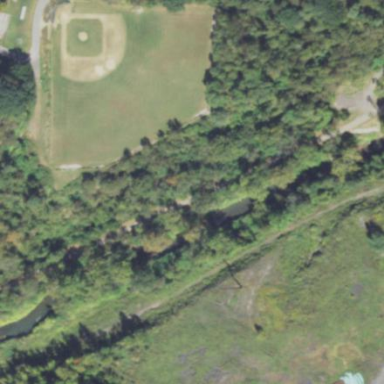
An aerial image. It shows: Baseball pitch for leisure land.